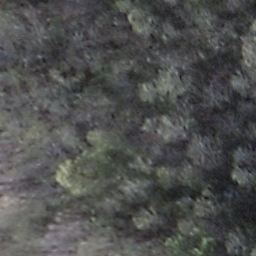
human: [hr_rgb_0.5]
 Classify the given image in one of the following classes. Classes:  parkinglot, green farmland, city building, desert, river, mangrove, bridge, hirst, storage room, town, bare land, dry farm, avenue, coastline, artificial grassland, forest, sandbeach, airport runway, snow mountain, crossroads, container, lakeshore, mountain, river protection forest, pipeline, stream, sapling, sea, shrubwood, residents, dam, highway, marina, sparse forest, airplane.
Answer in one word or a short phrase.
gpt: shrubwood